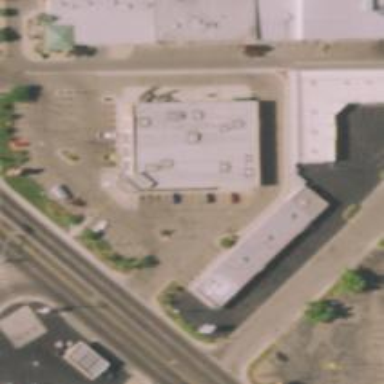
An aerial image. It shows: Pharmacy providing healthcare services.